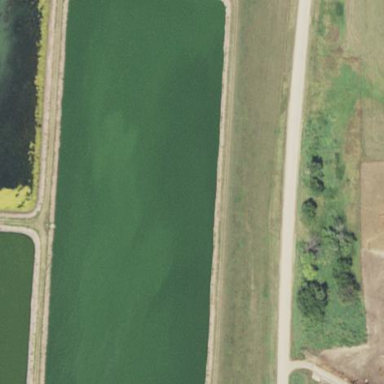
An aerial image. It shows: Sewage reservoir surrounded by water.